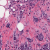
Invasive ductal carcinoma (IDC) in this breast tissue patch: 1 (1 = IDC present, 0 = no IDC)